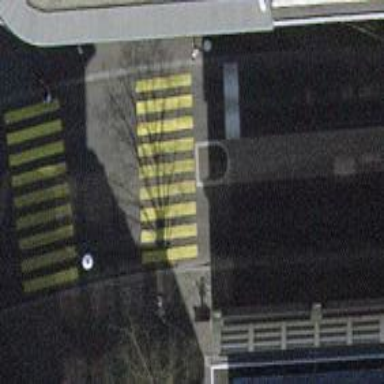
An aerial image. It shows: Road crossing with traffic signals.